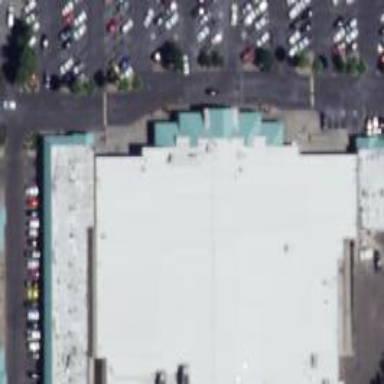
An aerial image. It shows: Retail building.